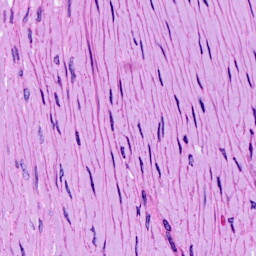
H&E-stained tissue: Ovarian